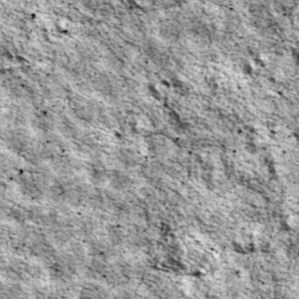
Label: non_frost